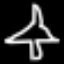
Label: airplane